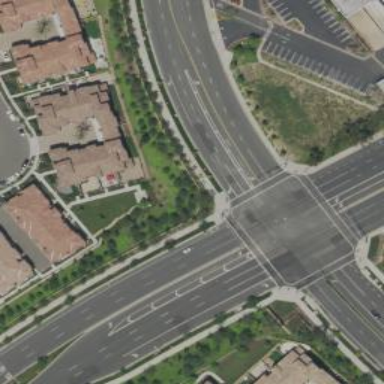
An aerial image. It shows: Marked crossing on the road.